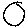
Label: circle